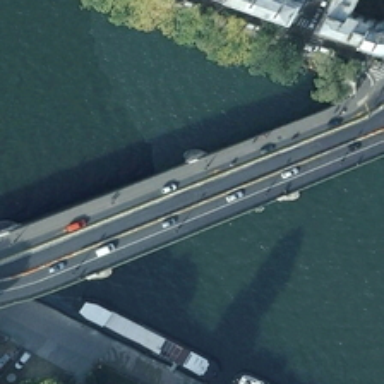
Some cars are on a bridge over a river with some green trees and boats .